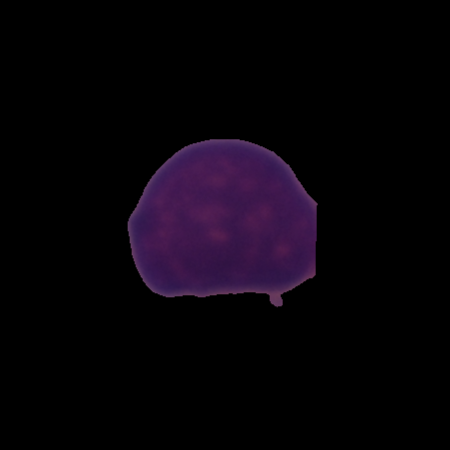
Label: healthy